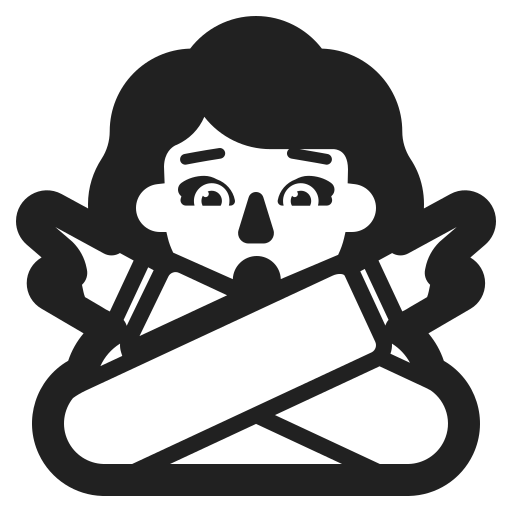
woman gesturing no high contrast default